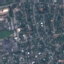
Land use / land cover class: Residential